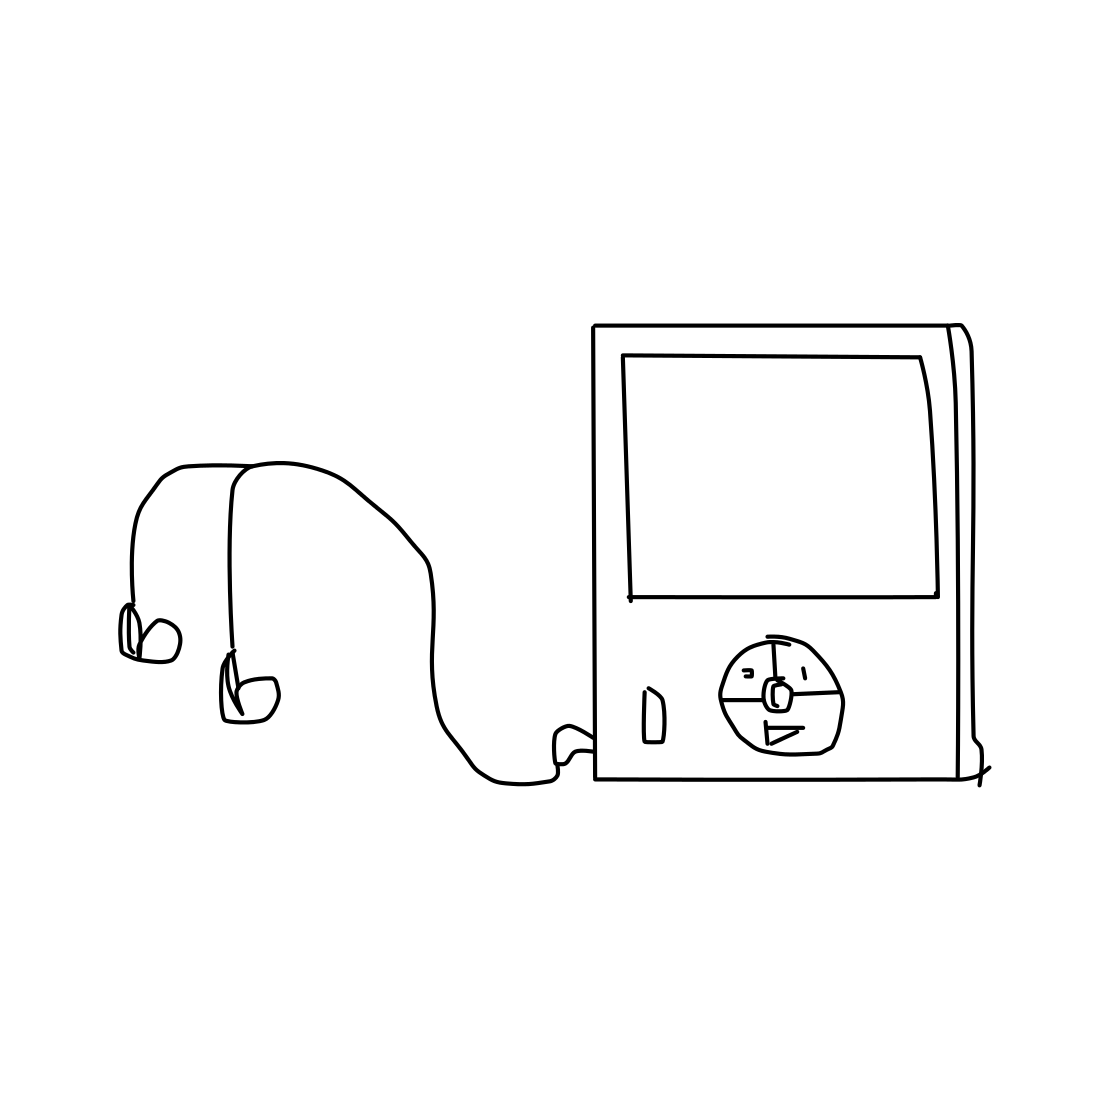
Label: ipod